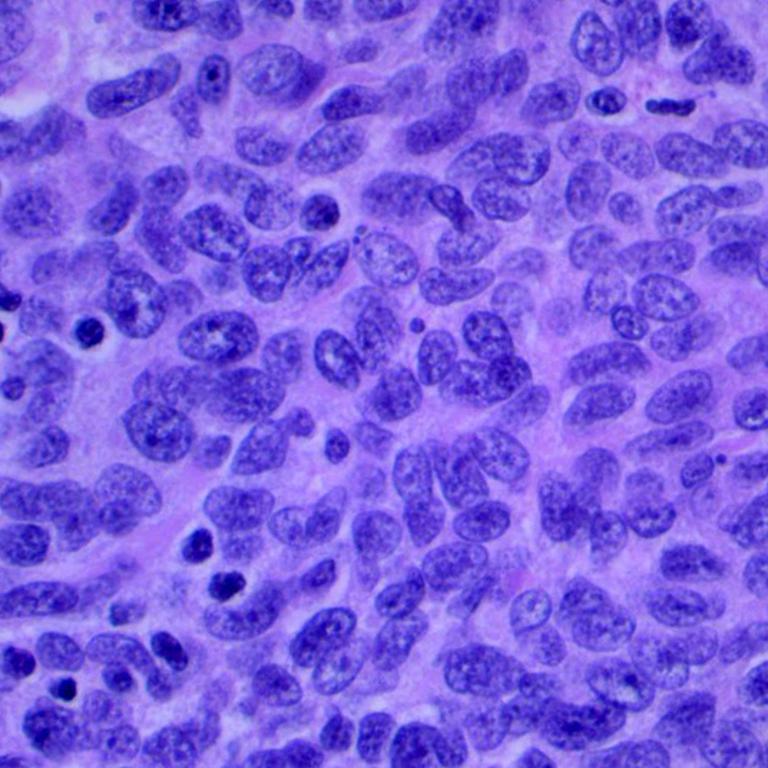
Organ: lung
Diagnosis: squamous carcinomas